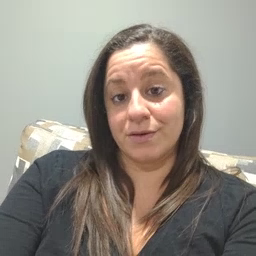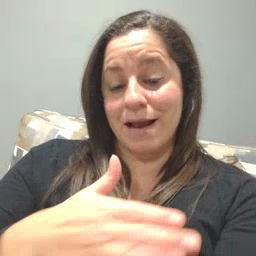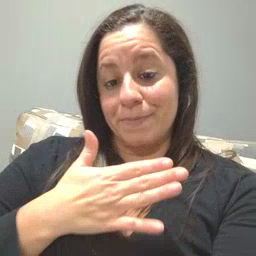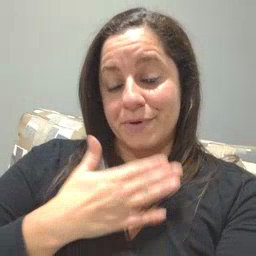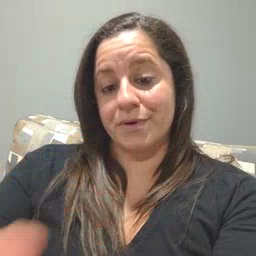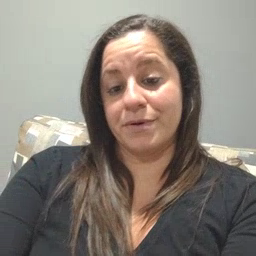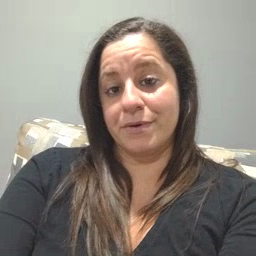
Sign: happy